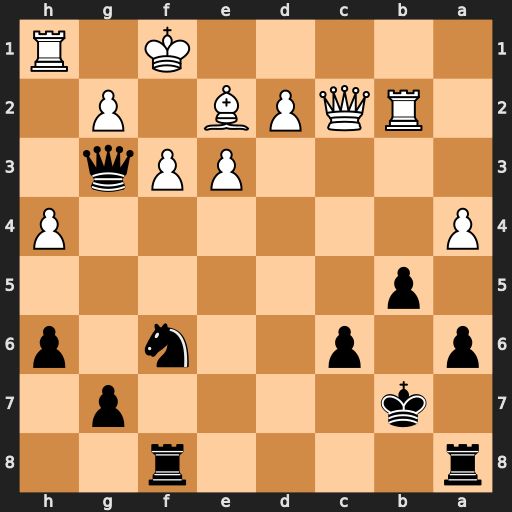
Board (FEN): r4r2/1k4p1/p1p2n1p/1p6/P6P/4PPq1/1RQPB1P1/5K1R
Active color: b
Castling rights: -
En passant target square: -
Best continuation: Ng4 Qxc6+ Kxc6